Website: slack
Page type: billing-address
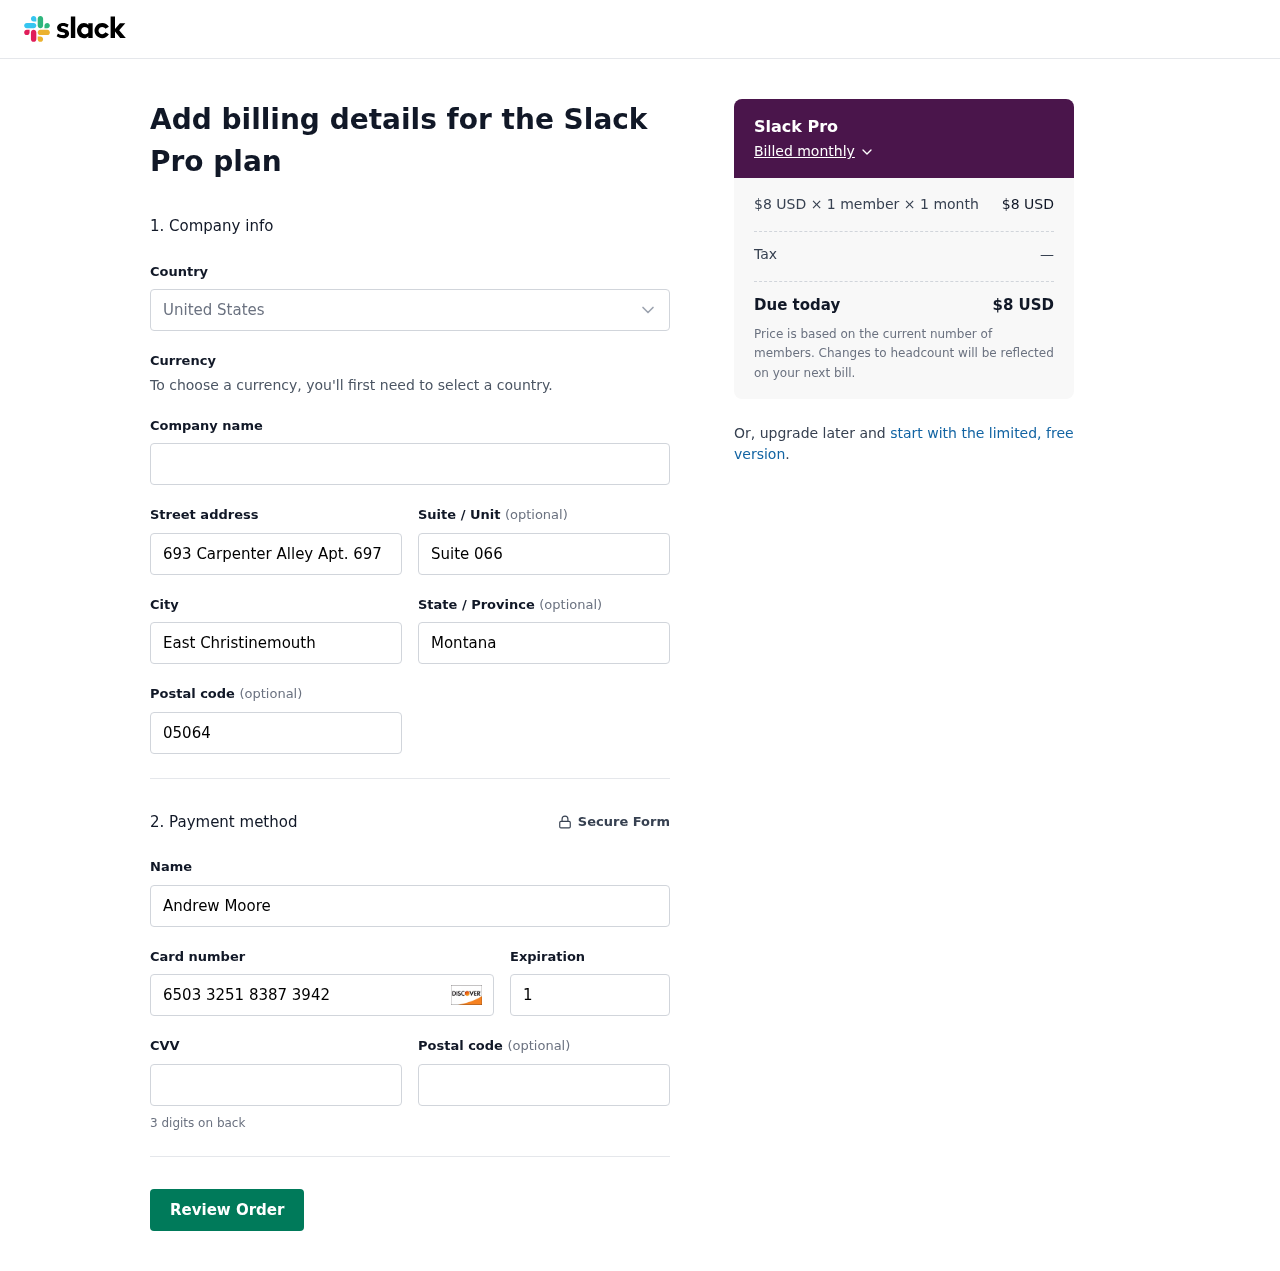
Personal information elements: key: PII_CARD_CVV
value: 173
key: PII_CARD_EXPIRY
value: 10/28
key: PII_CARD_NUMBER
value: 6503 3251 8387 3942
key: PII_CITY
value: East Christinemouth
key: PII_COUNTRY
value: United States
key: PII_FULLNAME
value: Andrew Moore
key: PII_POSTCODE
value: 05064
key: PII_POSTCODE2
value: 46700
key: PII_STATE
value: Montana
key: PII_STREET
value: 693 Carpenter Alley Apt. 697
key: PII_STREET2
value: Suite 066
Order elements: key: ORDER_PLAN_PRICE
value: $8 USD
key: ORDER_NUM_MEMBERS
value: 1 member
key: ORDER_NUM_MONTHS
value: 1 month
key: ORDER_SUBTOTAL
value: $8 USD
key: ORDER_TAX
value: —
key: ORDER_TOTAL
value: $8 USD